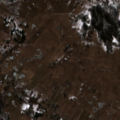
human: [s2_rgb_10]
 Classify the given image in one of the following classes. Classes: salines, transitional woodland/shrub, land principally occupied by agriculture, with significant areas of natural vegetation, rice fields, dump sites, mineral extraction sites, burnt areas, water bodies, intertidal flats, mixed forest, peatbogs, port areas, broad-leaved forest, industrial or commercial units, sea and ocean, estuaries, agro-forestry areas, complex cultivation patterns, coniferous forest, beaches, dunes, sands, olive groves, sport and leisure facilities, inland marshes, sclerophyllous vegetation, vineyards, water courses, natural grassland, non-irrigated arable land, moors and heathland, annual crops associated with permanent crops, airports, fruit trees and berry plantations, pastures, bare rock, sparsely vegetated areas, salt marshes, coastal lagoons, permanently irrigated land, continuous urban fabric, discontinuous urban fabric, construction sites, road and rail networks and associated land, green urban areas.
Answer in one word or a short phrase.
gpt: discontinuous urban fabric, pastures, complex cultivation patterns, transitional woodland/shrub, water bodies